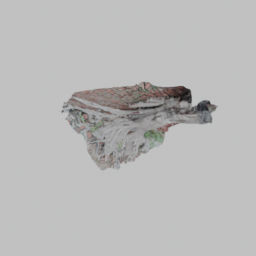
Label: nature